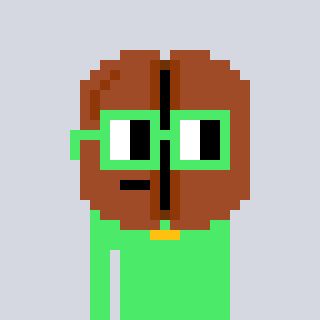
a pixel art character with square light green glasses, a coffeebean-shaped head and a teal-colored body on a cool background